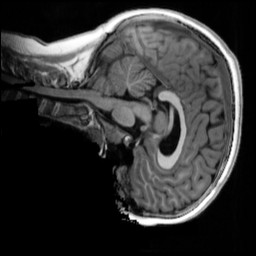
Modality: T1w
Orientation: sagittal
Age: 10
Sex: male
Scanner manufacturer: siemens
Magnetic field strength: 3 T
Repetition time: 4 s
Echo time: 0.00289 s